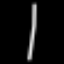
Label: line